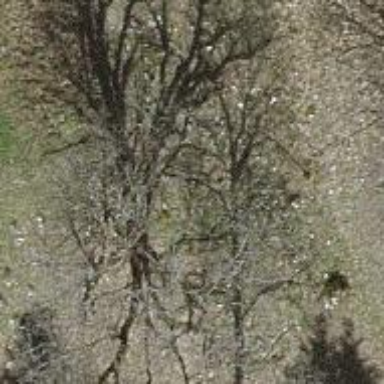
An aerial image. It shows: Beautiful tree in nature.